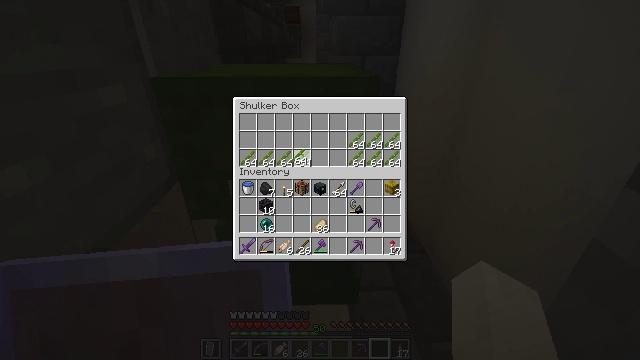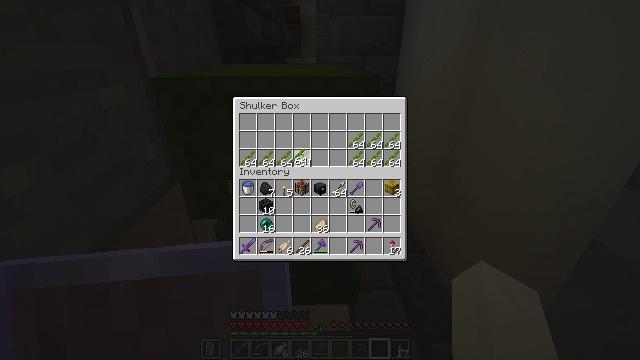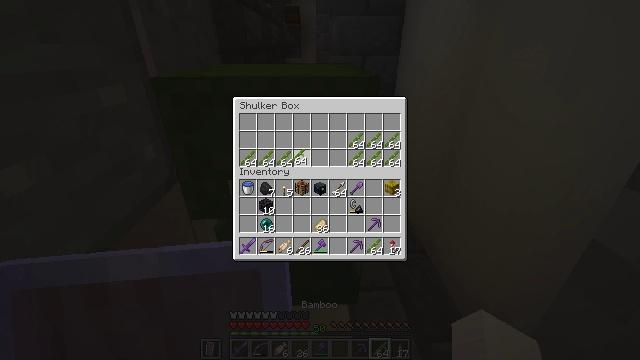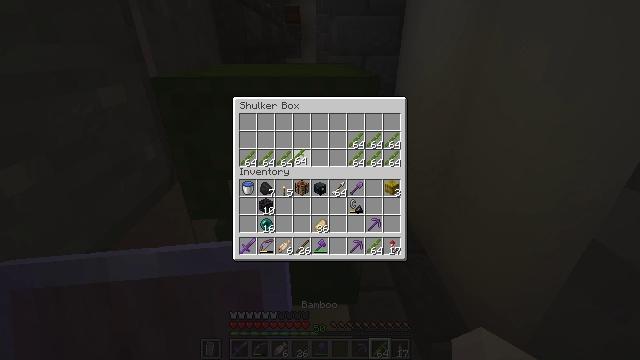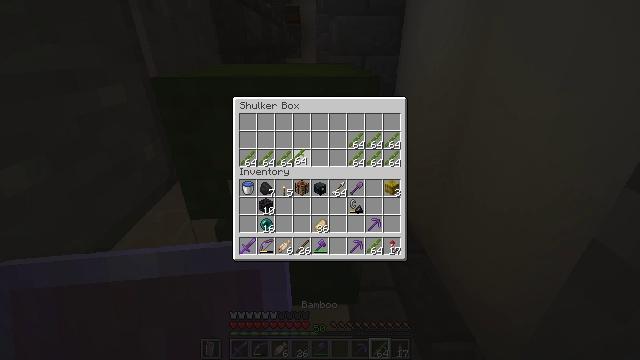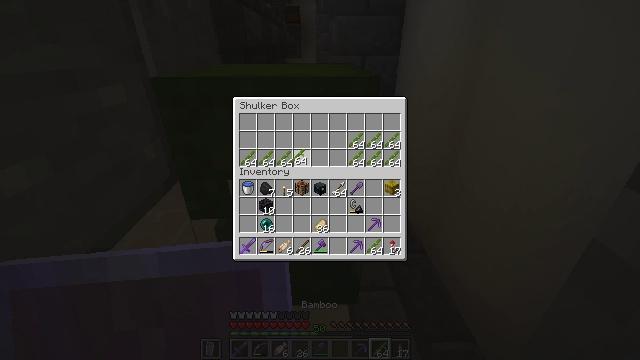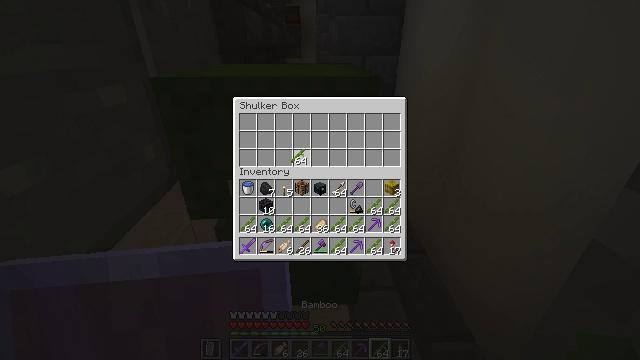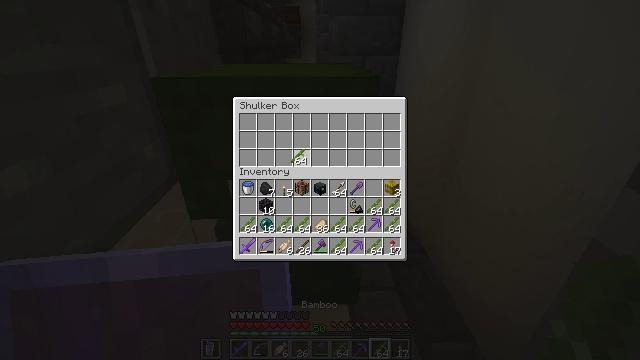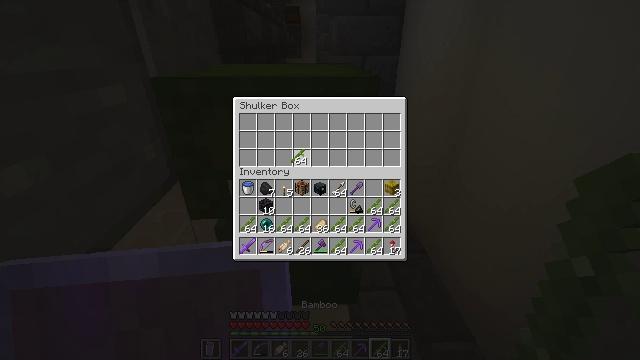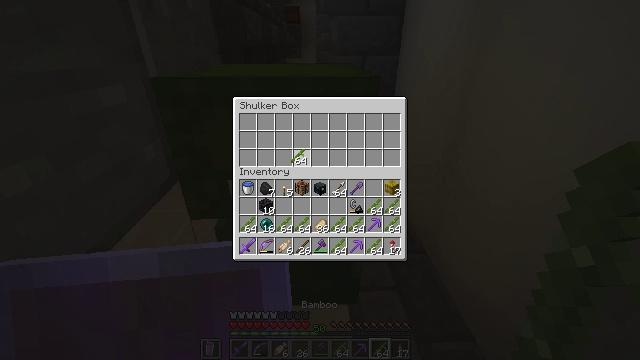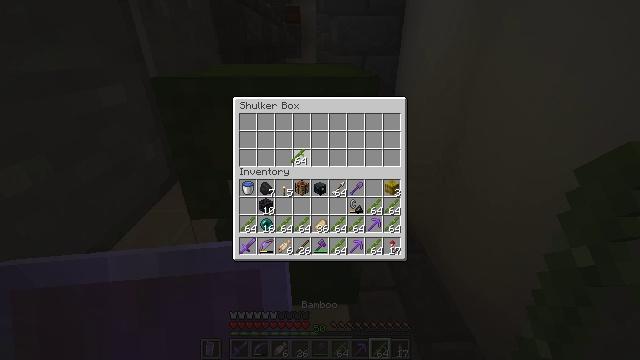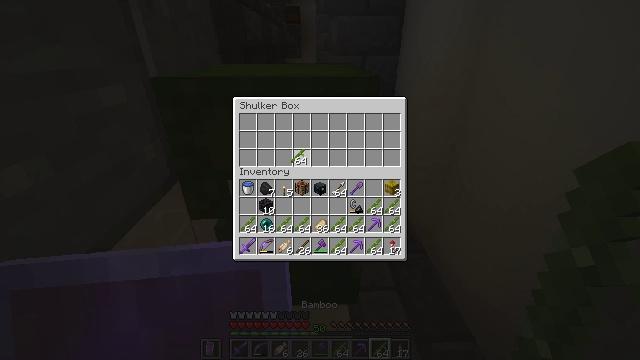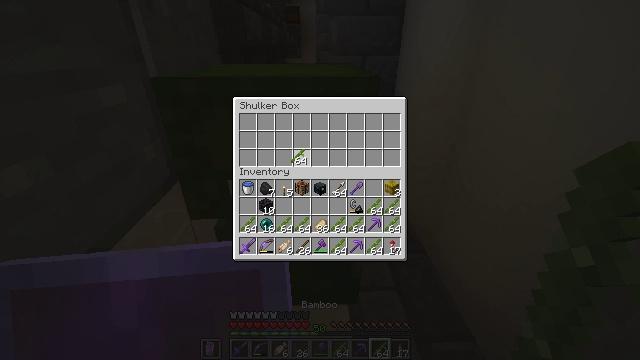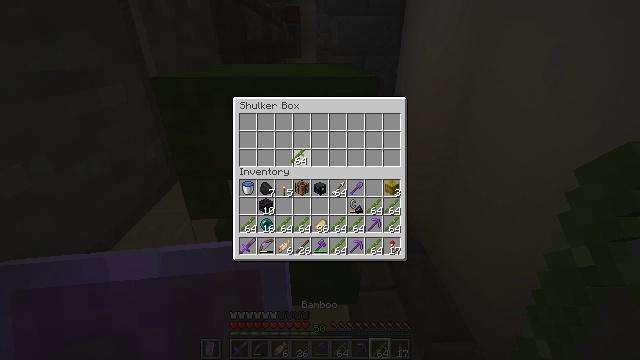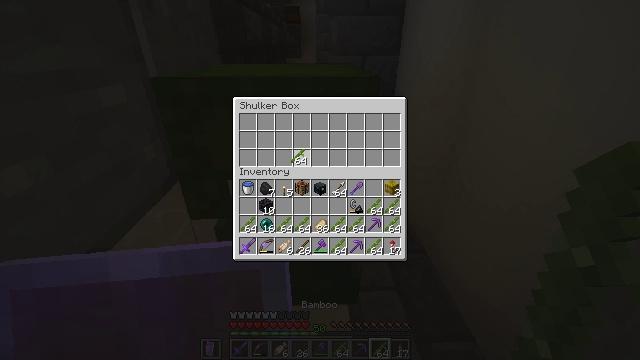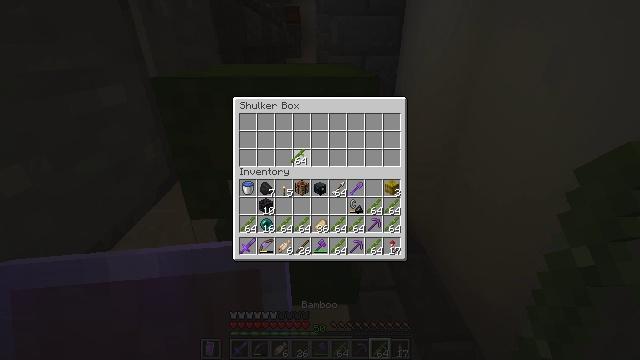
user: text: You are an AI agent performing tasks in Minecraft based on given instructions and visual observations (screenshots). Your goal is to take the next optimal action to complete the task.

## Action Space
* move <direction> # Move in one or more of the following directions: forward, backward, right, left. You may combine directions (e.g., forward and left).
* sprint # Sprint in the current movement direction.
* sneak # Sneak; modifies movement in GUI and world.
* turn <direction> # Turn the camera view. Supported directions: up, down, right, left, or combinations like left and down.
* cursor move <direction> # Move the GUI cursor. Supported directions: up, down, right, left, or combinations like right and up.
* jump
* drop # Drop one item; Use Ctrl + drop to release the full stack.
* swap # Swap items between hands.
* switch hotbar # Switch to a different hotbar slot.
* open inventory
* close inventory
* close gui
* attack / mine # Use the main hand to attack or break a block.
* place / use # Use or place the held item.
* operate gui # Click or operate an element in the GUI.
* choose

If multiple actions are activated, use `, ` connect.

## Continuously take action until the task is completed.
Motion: motion action
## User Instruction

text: Disassemble the lime shulker box by mining it.
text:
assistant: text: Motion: sneak, attack / mine
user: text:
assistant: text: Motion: sneak
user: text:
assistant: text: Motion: sneak, attack / mine
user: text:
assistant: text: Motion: sneak, attack / mine
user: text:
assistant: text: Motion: sneak, attack / mine
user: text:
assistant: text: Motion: sneak
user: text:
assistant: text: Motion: sneak, attack / mine
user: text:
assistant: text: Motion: sneak, attack / mine
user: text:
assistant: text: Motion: sneak, attack / mine
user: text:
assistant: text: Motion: sneak
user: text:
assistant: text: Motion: sneak, attack / mine
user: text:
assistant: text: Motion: sneak, attack / mine
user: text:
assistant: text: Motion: sneak
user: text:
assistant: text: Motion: sneak
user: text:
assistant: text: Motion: sneak
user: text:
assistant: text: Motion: no_op
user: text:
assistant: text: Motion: no_op
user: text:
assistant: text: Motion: turn down
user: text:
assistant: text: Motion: turn down
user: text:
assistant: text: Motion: no_op
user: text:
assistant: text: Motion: turn down
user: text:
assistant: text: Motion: no_op
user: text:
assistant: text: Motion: no_op
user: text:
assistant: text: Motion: no_op
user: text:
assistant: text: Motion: no_op
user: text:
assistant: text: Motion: attack / mine
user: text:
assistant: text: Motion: attack / mine
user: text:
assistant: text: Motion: no_op
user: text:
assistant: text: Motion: no_op
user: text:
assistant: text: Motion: no_op